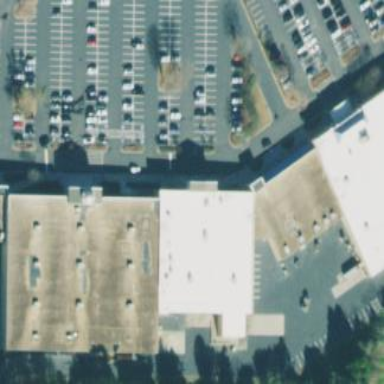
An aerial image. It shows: Building.